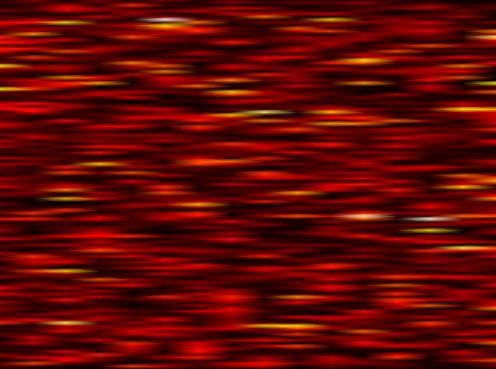
Label: UFMC